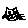
Label: cat